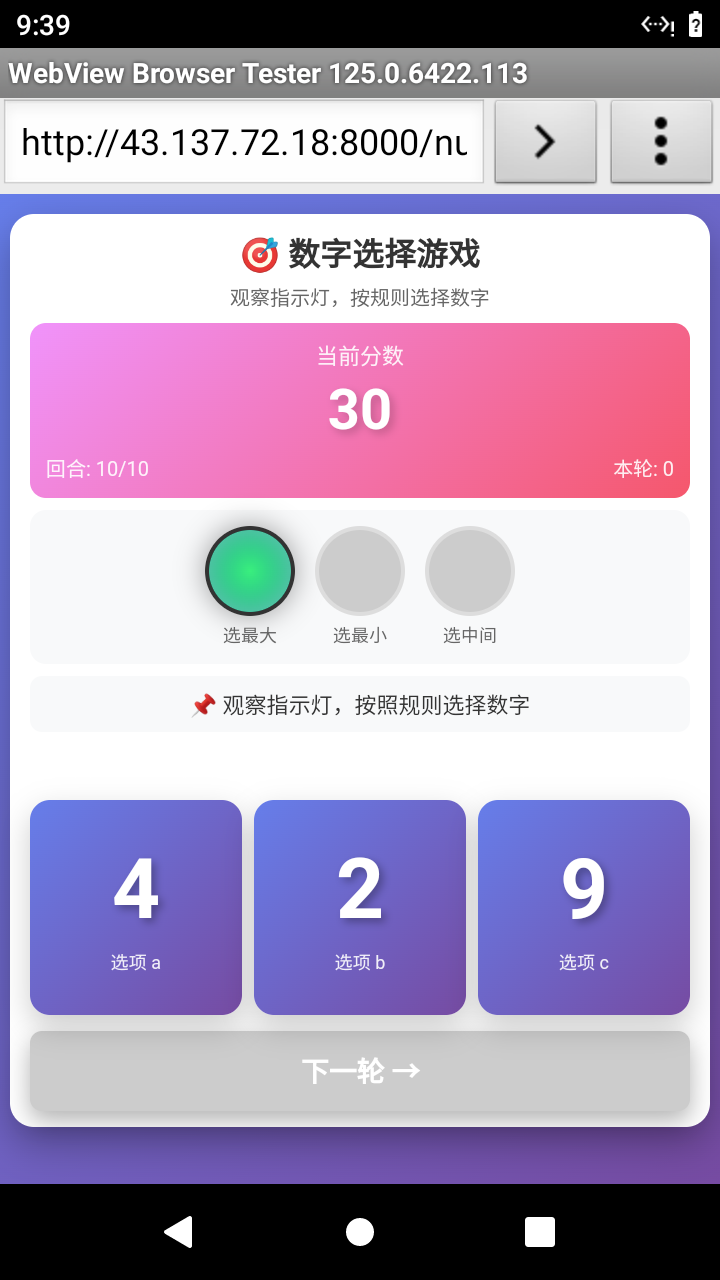

Select the correct number based on the traffic light color.
Answer: 2